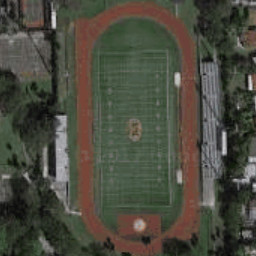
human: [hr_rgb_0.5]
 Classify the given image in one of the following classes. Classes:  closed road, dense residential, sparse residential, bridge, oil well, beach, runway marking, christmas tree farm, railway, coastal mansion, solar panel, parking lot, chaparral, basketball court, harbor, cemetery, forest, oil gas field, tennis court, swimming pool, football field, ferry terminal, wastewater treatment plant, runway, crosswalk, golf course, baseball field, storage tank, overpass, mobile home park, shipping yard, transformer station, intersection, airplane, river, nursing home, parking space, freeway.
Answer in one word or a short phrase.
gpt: football field